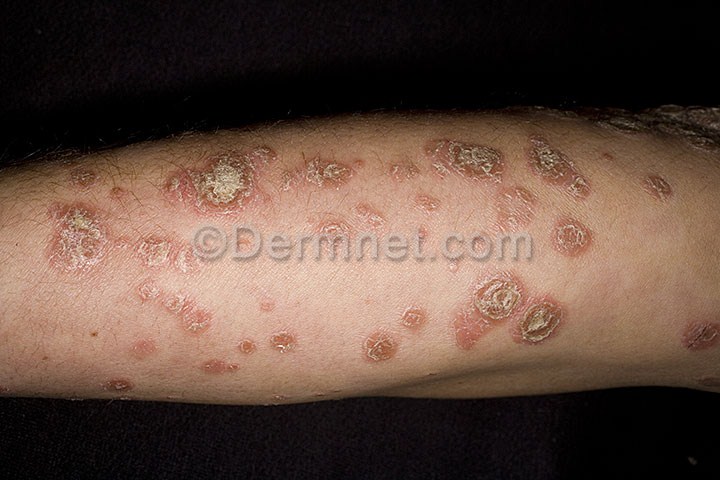
Disease: Psoriasis pictures Lichen Planus and related diseases